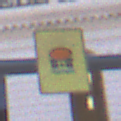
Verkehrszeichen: FahrzeugeMitWassergefaehrdenderLadungOhnePfeilsymbol
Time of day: SunriseSunset
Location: Outdoor (Urban)
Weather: PartlyCloudy
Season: NotSpecified
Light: Natural